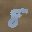
Label: 8